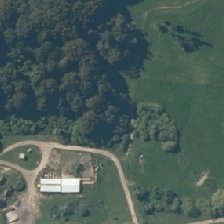
Land cover: indigenous_forest